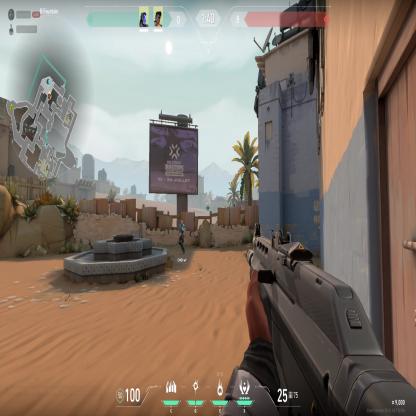
Label: teammate